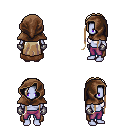
a pixel art fantasy rpg character, female body template, dark elf, purple skin, brown cape, magenta pants, white blonde extra-long hairstyle, cloth hood, metal gloves, four views (front, back, left, right), 2x2 character sprite sheet, small pixel art, hard edges, no anti-aliasing